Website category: camera
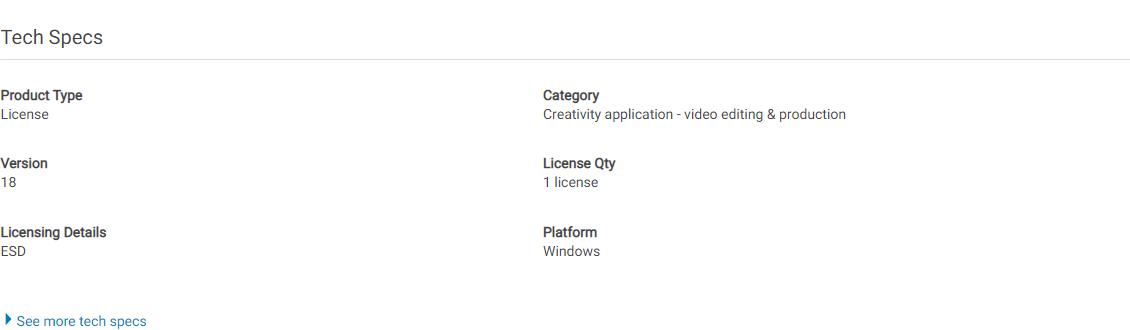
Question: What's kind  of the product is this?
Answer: License

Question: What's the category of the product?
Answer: License

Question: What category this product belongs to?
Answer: License

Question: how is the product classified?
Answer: License

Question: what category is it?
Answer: License

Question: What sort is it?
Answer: License

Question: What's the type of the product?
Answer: License